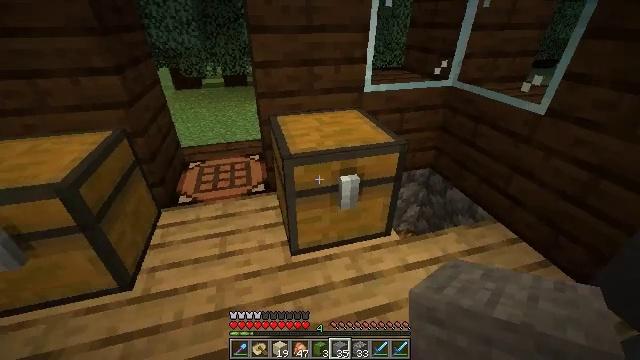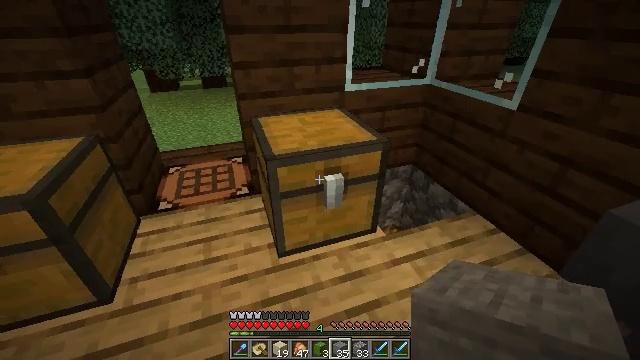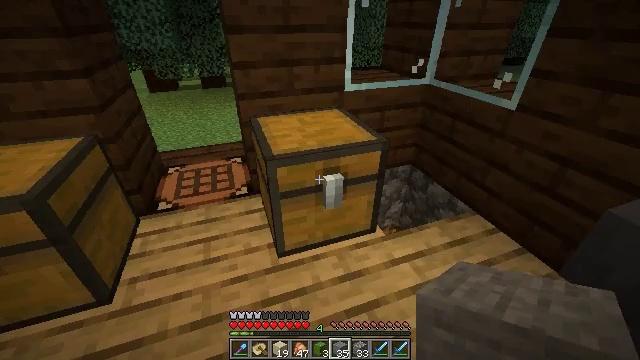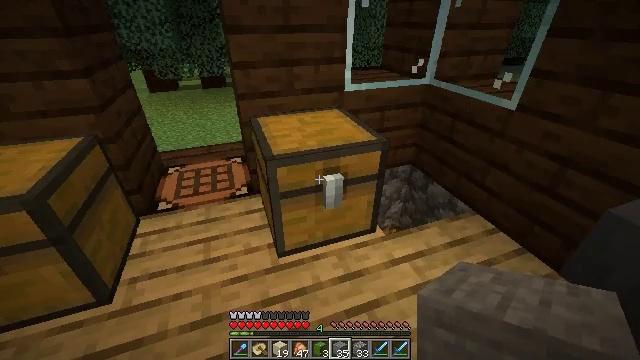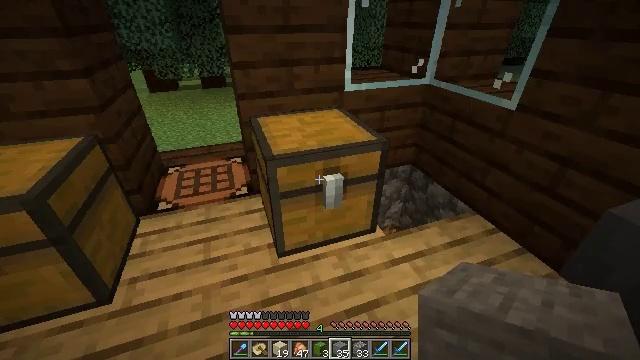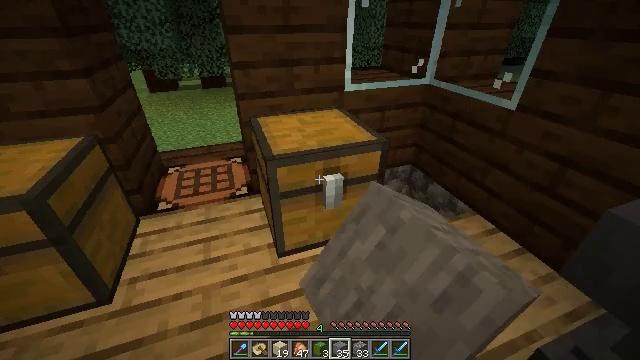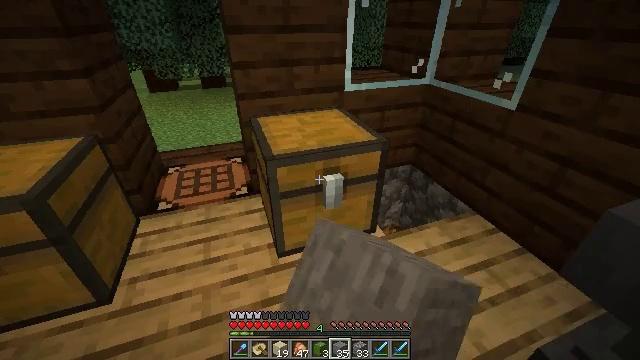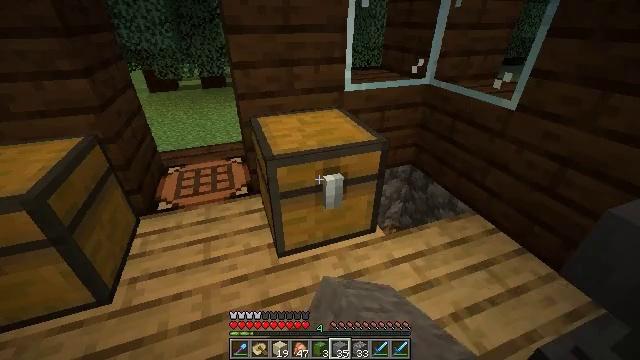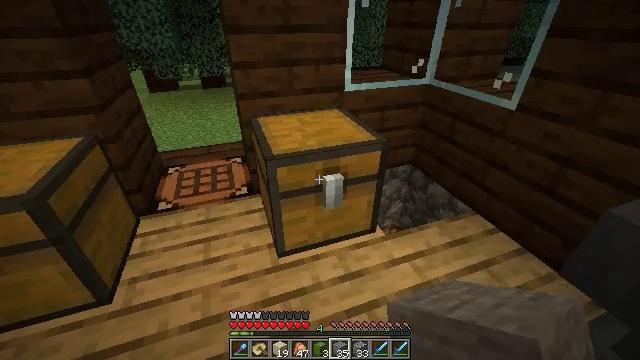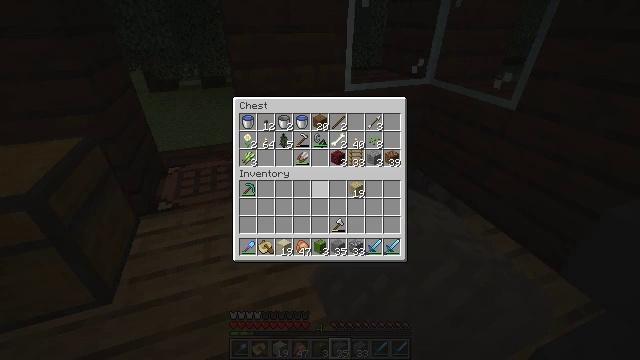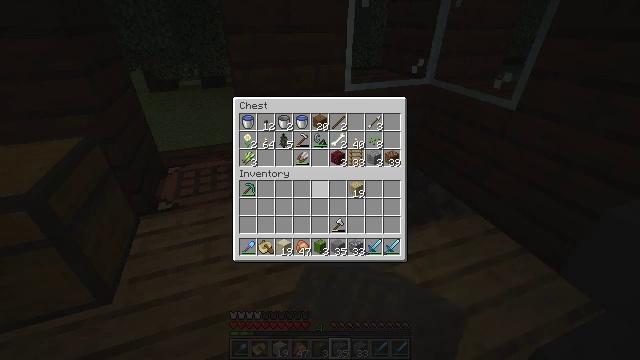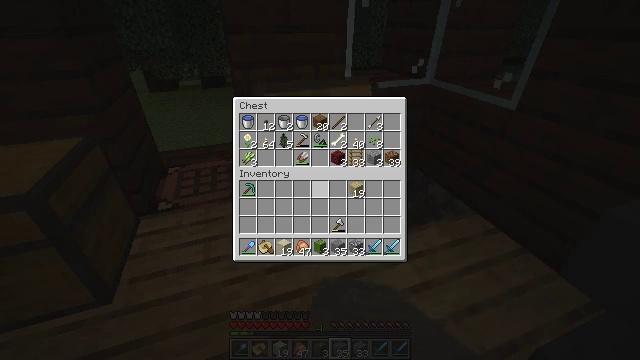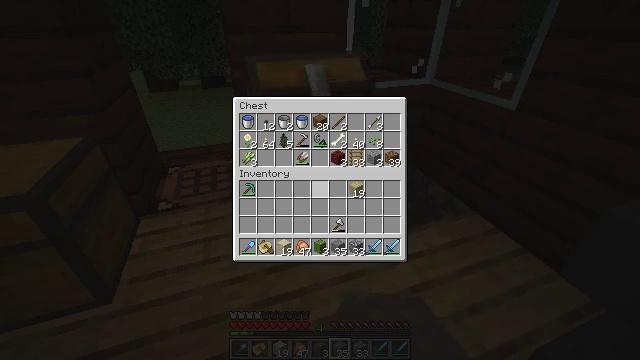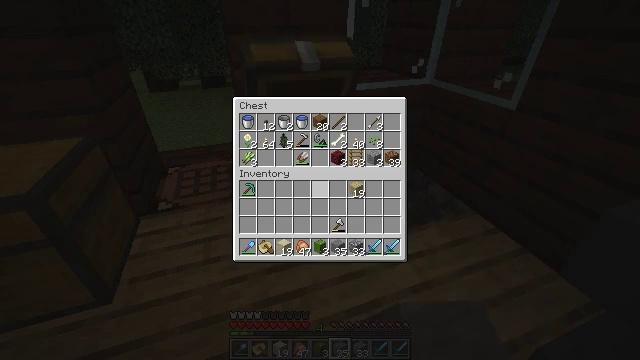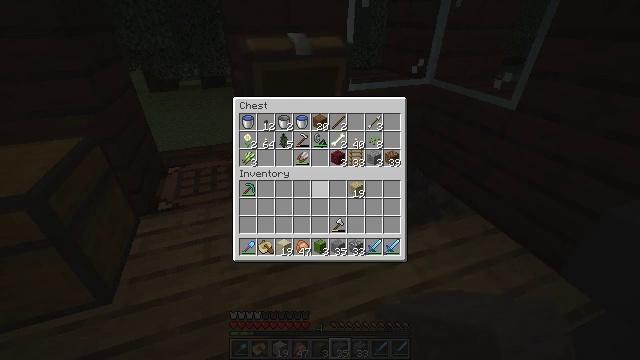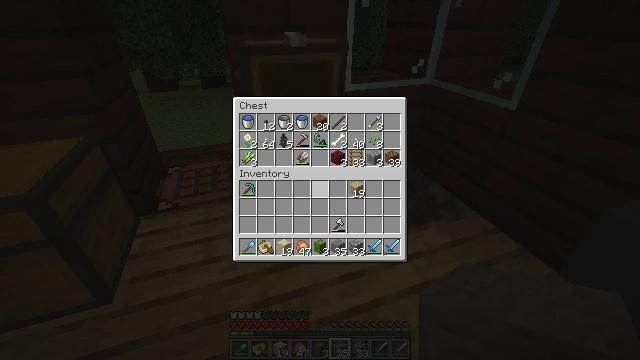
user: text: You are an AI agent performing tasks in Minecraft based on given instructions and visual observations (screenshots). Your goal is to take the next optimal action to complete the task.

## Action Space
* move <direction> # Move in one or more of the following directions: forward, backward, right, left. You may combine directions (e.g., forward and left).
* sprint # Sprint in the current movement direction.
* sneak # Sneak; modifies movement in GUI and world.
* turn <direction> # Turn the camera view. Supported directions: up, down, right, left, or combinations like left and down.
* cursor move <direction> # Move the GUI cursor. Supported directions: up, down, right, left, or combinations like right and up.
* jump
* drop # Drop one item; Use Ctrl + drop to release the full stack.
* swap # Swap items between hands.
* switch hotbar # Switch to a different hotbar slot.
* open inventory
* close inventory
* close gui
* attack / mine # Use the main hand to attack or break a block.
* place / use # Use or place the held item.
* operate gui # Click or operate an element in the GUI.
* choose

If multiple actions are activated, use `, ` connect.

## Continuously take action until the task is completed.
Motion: motion action
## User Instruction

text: Clear the sweet berry bush to collect the sweet berries.
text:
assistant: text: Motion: turn right
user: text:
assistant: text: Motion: no_op
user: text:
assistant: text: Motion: no_op
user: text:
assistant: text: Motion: use / place
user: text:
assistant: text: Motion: use / place
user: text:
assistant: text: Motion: use / place
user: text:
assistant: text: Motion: use / place
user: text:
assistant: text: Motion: use / place
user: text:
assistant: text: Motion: no_op
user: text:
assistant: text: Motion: no_op
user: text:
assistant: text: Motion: no_op
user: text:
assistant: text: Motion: no_op
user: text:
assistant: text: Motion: no_op
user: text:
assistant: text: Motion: no_op
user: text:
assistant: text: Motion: no_op
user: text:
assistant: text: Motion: no_op
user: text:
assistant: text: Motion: no_op
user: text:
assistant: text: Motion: no_op
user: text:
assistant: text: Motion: no_op
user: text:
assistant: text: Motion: no_op
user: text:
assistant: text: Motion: no_op
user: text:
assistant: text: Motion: no_op
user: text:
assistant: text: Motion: no_op
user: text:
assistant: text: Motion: no_op
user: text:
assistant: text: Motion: no_op
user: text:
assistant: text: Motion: no_op
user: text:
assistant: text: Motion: no_op
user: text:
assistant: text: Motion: no_op
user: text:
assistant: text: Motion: no_op
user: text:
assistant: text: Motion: turn left